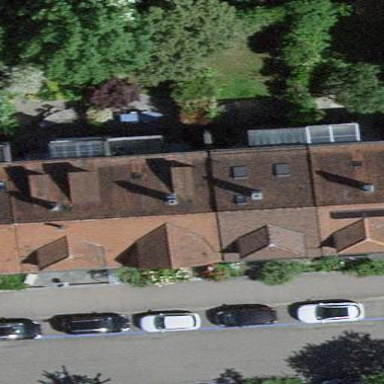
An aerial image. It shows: Terrace building.